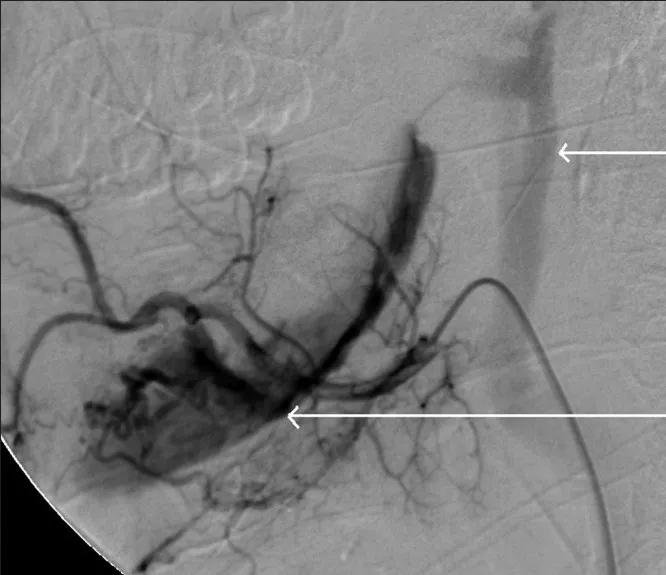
Lateral DSA image shows venous drainage of the AVM (long arrow) into the left internal jugular vein (short arrow).
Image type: radiology (x_ray)